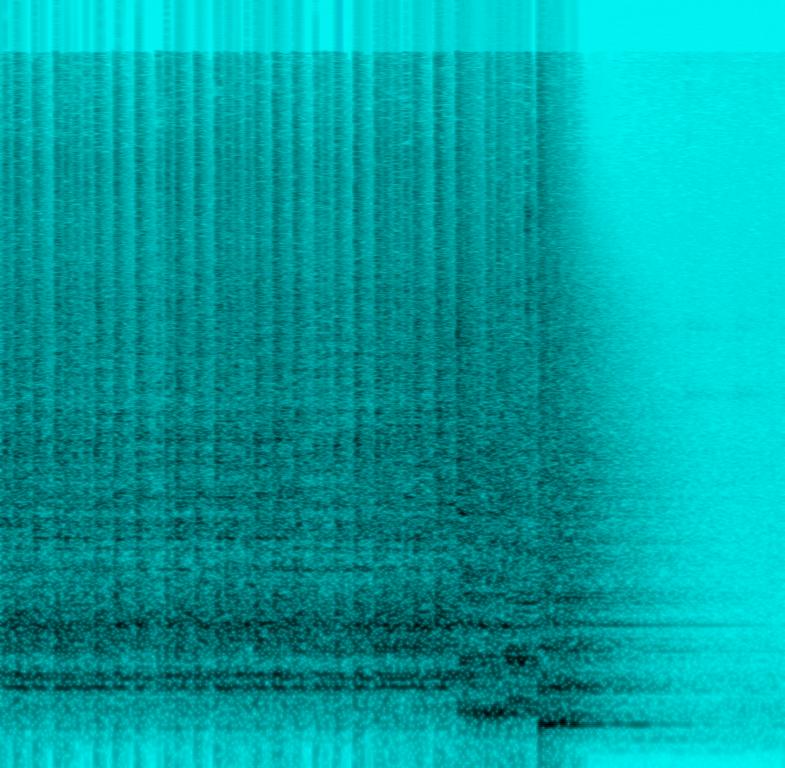
This music is a lively drum instrumental. The tempo is fast with an enthusiastic drum routine. It is loud, rhythmic, catchy and intense.